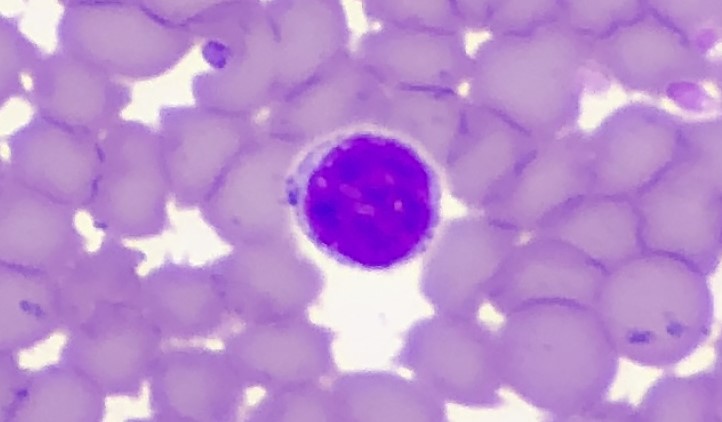
White blood cell type: Lymphocyte